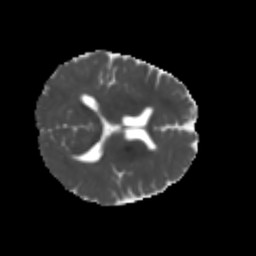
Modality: MD
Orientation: axial
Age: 6
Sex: male
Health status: healthy